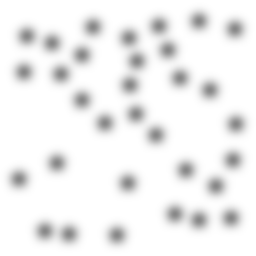
Squares: 0
Triangles: 0
Stars: 32
Total shapes: 32